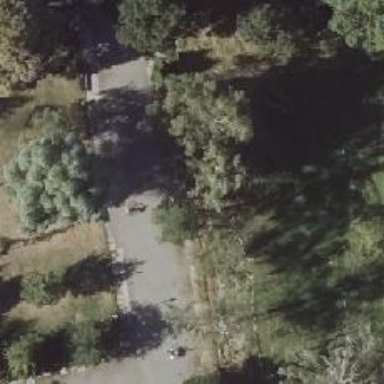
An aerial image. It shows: Broadleaved deciduous tree located in park.